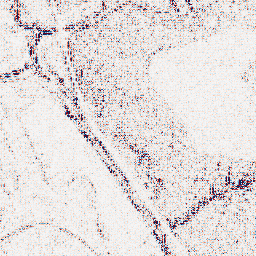
Category: wavelet
Decomposition family: wavelet_reverse_biorthogonal
Decomposition parameters: wavelet: rbio2.4
level: 1
Upsampling method: linear_exact
Upsampling parameters: scale: 2
Upsampling scale: 2